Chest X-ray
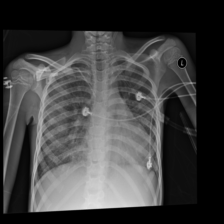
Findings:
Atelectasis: negative
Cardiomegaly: negative
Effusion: negative
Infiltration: positive
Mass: negative
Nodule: positive
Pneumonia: negative
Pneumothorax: negative
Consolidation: negative
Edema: negative
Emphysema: negative
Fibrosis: negative
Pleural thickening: negative
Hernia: negative